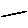
Label: line